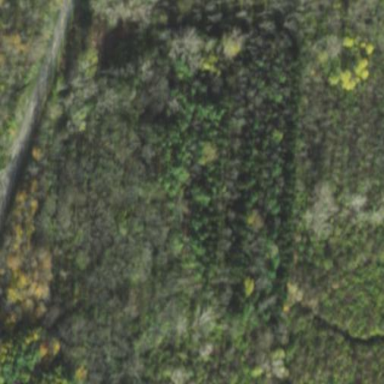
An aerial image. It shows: Mixed woodland with various types of leaves.